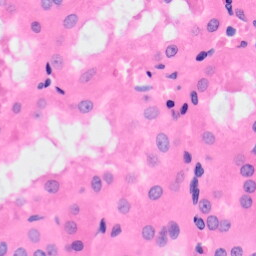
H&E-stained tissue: Kidney